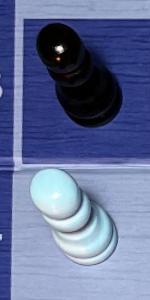
Label: Pawn_White